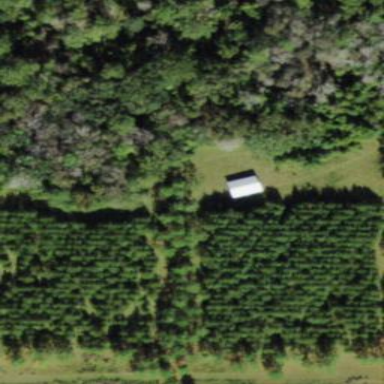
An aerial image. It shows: Plant nursery with trees.